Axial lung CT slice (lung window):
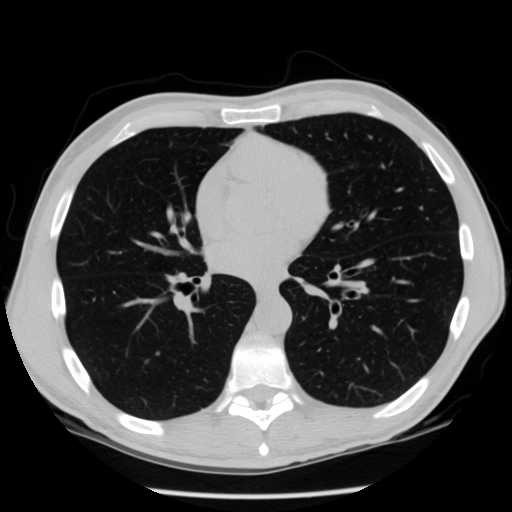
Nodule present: no